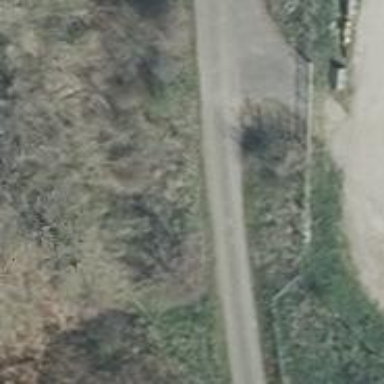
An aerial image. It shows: Asphalt service road.